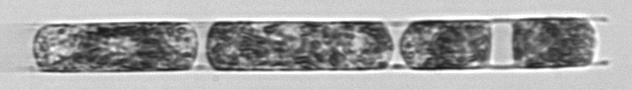
Label: Hemiaulus